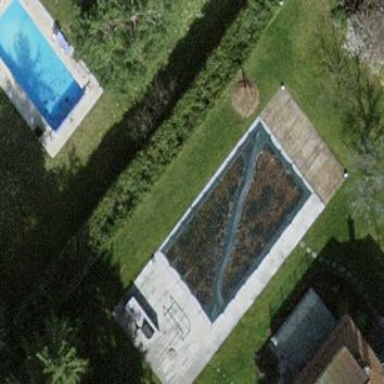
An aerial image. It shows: Swimming pool located in leisure land.